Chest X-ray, PA view. Patient: 67 years old, sex M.
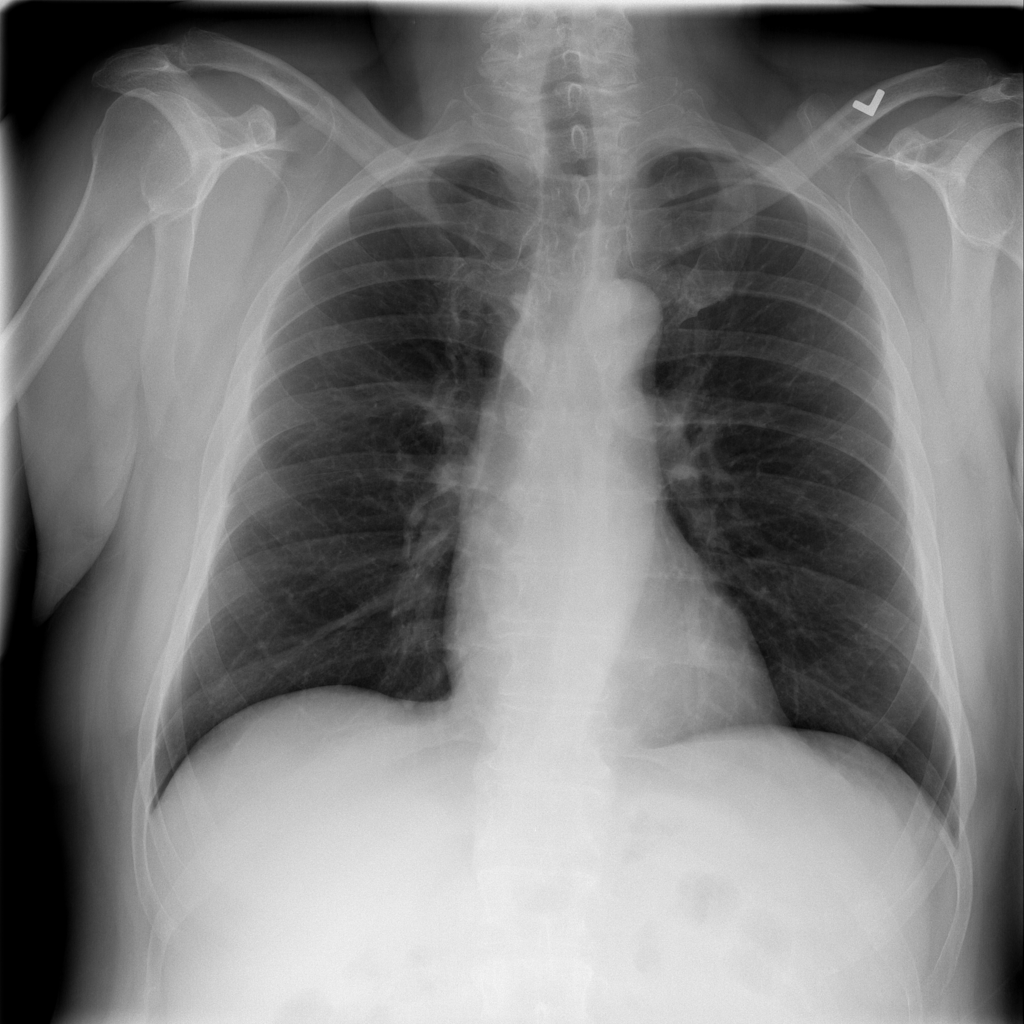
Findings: No Finding